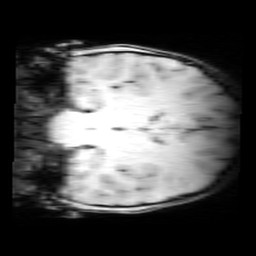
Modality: MP2RAGE
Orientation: coronal
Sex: female
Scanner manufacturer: siemens
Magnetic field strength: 3 T
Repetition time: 5 s
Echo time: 0.00368 s